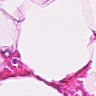
Metastatic tissue present: no